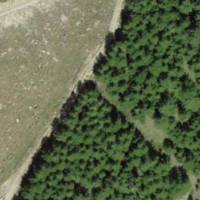
EUNIS habitat code: 26
Species observed at this site:
Calluna vulgaris
Oenanthe oenanthe
Saxicola rubetra
Ptyonoprogne rupestris
Periparus ater